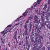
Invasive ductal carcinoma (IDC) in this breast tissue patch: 0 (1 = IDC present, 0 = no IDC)